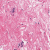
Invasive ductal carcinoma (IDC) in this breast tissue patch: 0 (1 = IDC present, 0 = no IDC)